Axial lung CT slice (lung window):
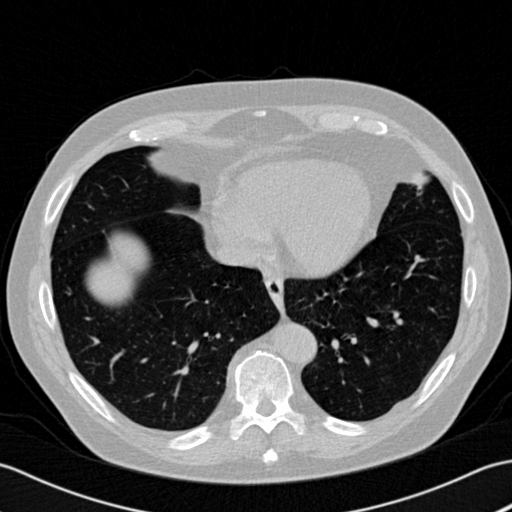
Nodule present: no